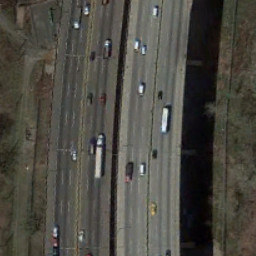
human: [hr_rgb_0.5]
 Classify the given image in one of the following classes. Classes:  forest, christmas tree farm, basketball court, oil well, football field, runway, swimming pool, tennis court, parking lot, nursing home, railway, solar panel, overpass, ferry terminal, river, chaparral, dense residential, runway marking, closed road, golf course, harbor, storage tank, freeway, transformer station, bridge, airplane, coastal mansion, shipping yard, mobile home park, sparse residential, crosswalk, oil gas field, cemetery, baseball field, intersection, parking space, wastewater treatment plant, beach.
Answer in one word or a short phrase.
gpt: overpass